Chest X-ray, AP view. Patient: 58 years old, sex F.
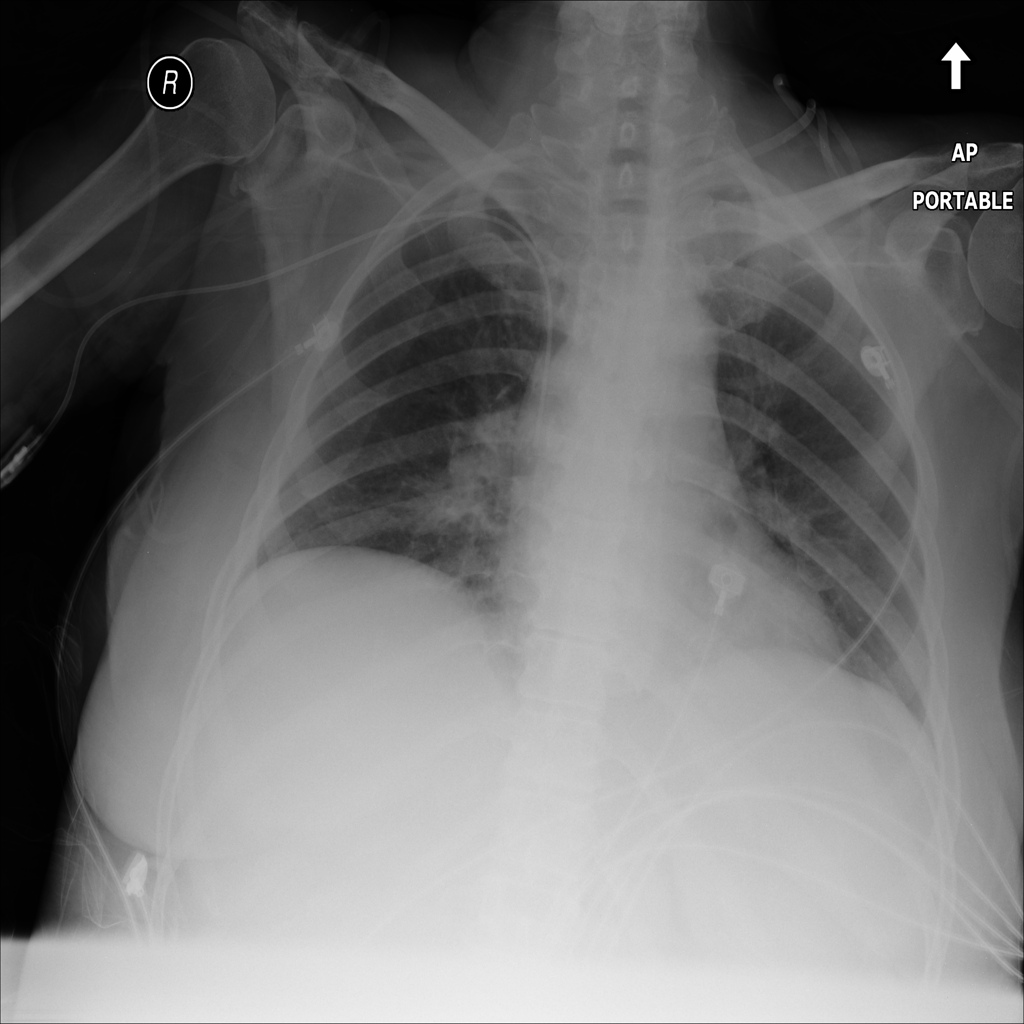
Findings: Pneumonia